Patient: sex M, age 68
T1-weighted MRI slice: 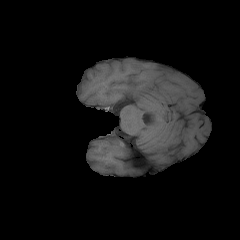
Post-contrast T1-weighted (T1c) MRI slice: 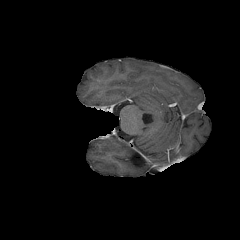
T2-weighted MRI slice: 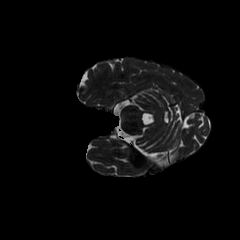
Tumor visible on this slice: no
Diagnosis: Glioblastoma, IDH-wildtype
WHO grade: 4